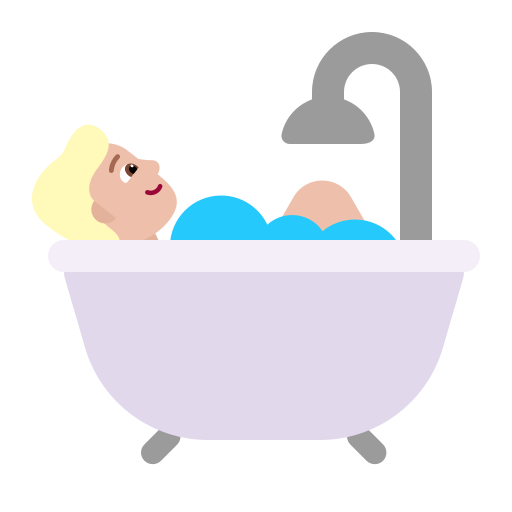
person taking bath flat  light